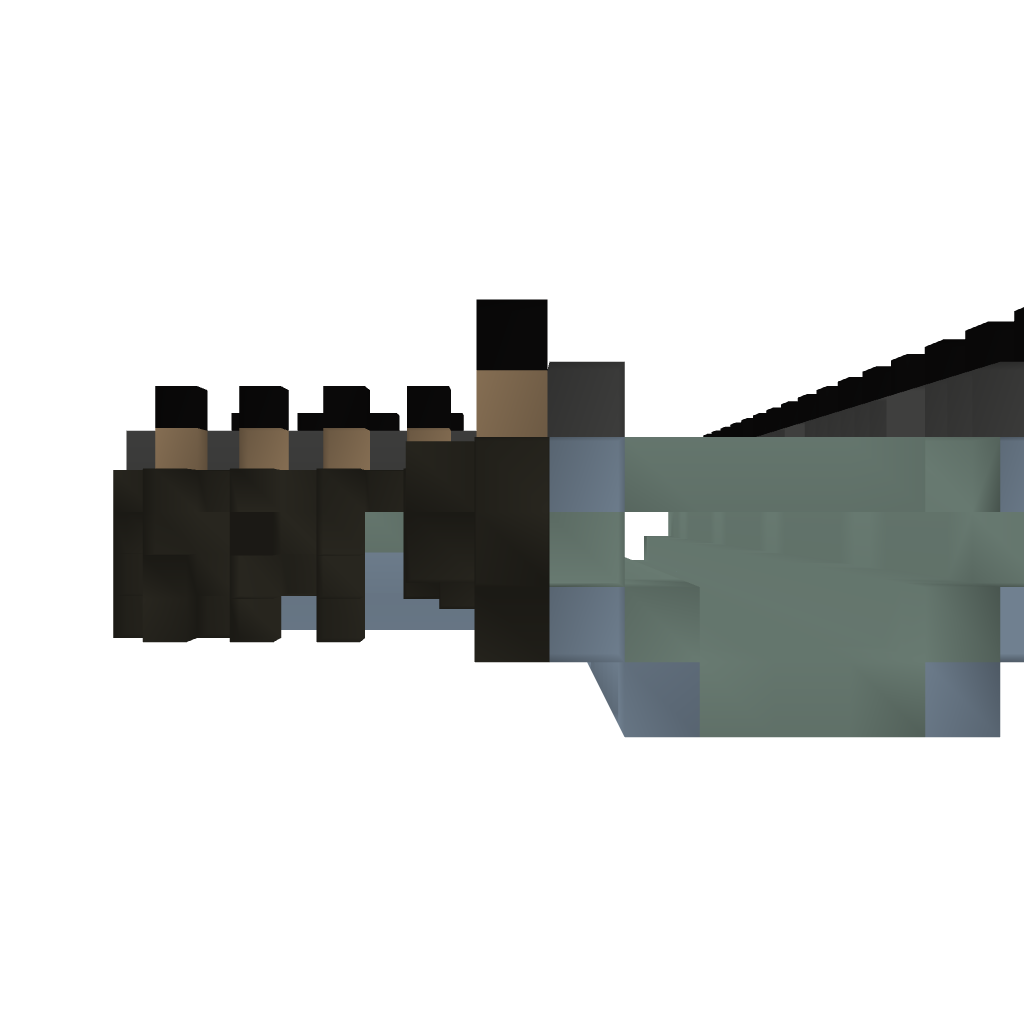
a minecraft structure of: Ancient Skyway Modified(T-Junction)